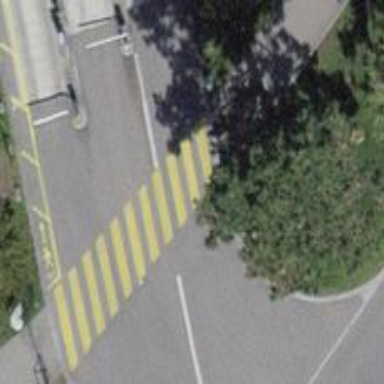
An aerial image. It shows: Marked crossing with visible markings.